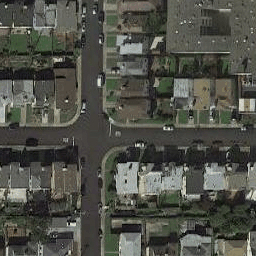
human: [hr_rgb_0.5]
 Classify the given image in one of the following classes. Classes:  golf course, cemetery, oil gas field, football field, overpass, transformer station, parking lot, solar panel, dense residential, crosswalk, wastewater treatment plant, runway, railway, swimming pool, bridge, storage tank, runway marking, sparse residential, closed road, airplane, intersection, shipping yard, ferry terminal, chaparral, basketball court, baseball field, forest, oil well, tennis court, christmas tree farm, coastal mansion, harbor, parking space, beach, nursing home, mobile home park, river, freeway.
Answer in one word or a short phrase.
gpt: intersection